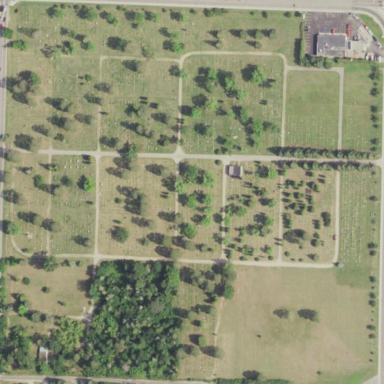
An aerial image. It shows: Cemetery.